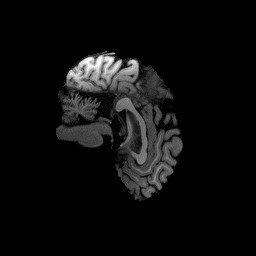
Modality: T1w
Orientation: sagittal
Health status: healthy